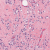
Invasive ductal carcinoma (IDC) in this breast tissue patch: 1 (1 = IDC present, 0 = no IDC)